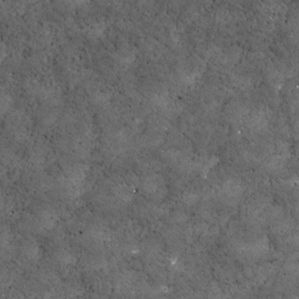
Label: non_frost